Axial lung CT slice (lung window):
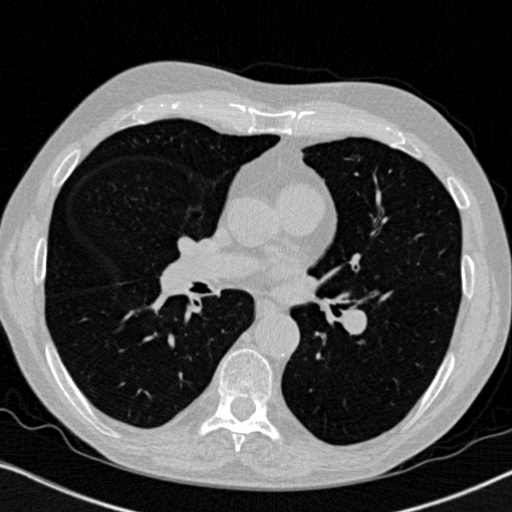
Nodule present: no